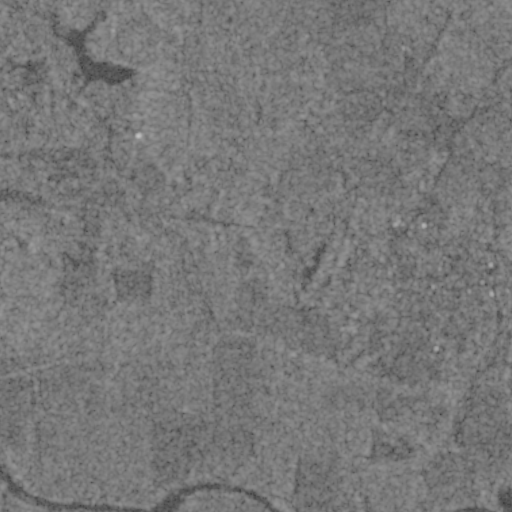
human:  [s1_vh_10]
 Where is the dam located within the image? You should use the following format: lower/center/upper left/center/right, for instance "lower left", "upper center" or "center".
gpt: The dam is located in the upper left of the image.
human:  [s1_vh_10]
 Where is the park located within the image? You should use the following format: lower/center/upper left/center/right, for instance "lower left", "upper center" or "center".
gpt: The park is located in the upper right of the image.
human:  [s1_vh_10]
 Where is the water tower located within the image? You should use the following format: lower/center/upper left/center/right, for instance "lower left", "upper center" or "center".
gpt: The water tower is located in the center right of the image.
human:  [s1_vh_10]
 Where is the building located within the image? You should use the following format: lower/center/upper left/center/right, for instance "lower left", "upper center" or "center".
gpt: The building is located in the center right of the image.
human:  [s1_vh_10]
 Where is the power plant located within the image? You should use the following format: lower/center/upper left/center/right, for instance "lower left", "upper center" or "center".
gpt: There is no power plant in the image.

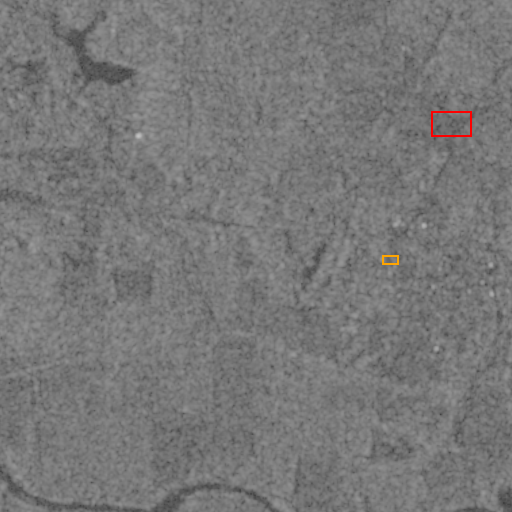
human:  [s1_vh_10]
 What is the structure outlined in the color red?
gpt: The structure outlined in red is a park.
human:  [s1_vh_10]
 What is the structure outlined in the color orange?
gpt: The structure outlined in orange is a building.
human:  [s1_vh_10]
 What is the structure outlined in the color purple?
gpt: There is no purple outline.